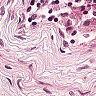
Metastatic tissue present: no